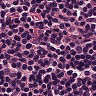
Metastatic tissue present: no